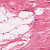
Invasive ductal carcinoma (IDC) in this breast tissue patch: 0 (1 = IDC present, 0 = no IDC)